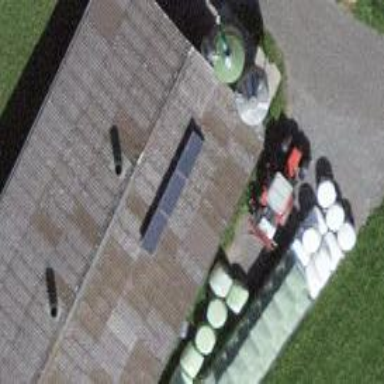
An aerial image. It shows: Solar power generator with photovoltaic panels.